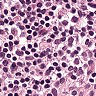
Metastatic tissue present: no